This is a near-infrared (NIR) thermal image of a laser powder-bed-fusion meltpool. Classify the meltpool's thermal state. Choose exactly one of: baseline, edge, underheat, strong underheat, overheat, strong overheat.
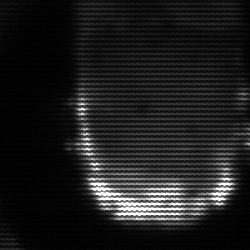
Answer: baseline